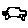
Label: car